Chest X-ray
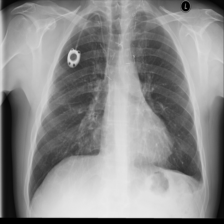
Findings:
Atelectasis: negative
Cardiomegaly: negative
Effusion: negative
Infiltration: positive
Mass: negative
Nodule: negative
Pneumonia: negative
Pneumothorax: negative
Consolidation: negative
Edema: negative
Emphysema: negative
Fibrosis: negative
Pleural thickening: negative
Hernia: negative